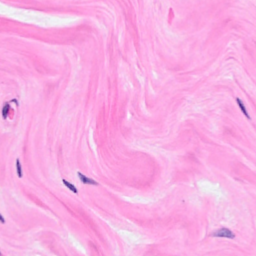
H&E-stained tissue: Breast